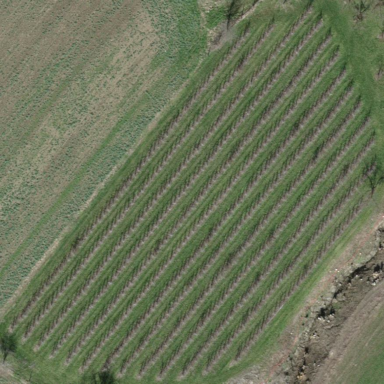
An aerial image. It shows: Orchard.